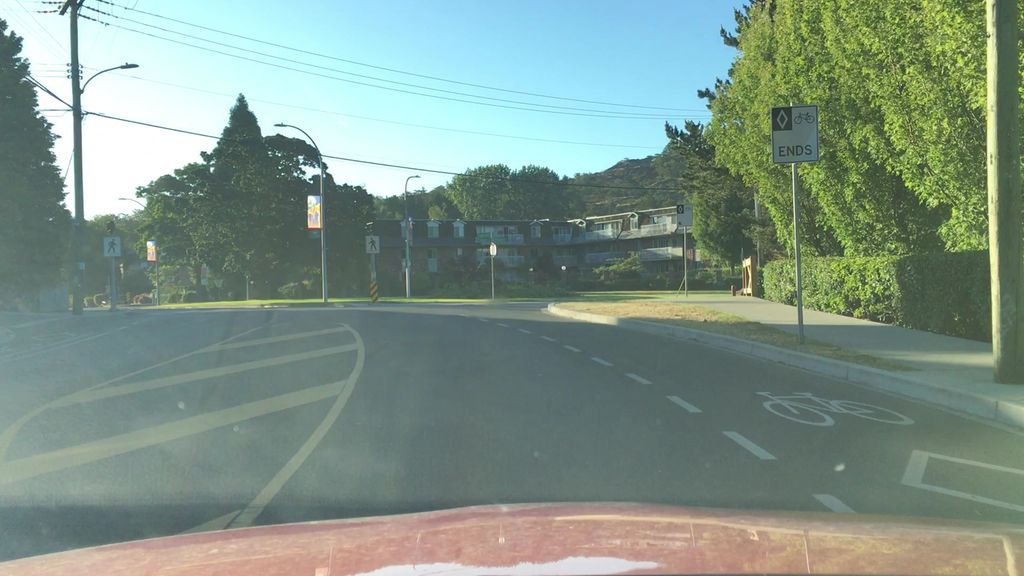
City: victoria